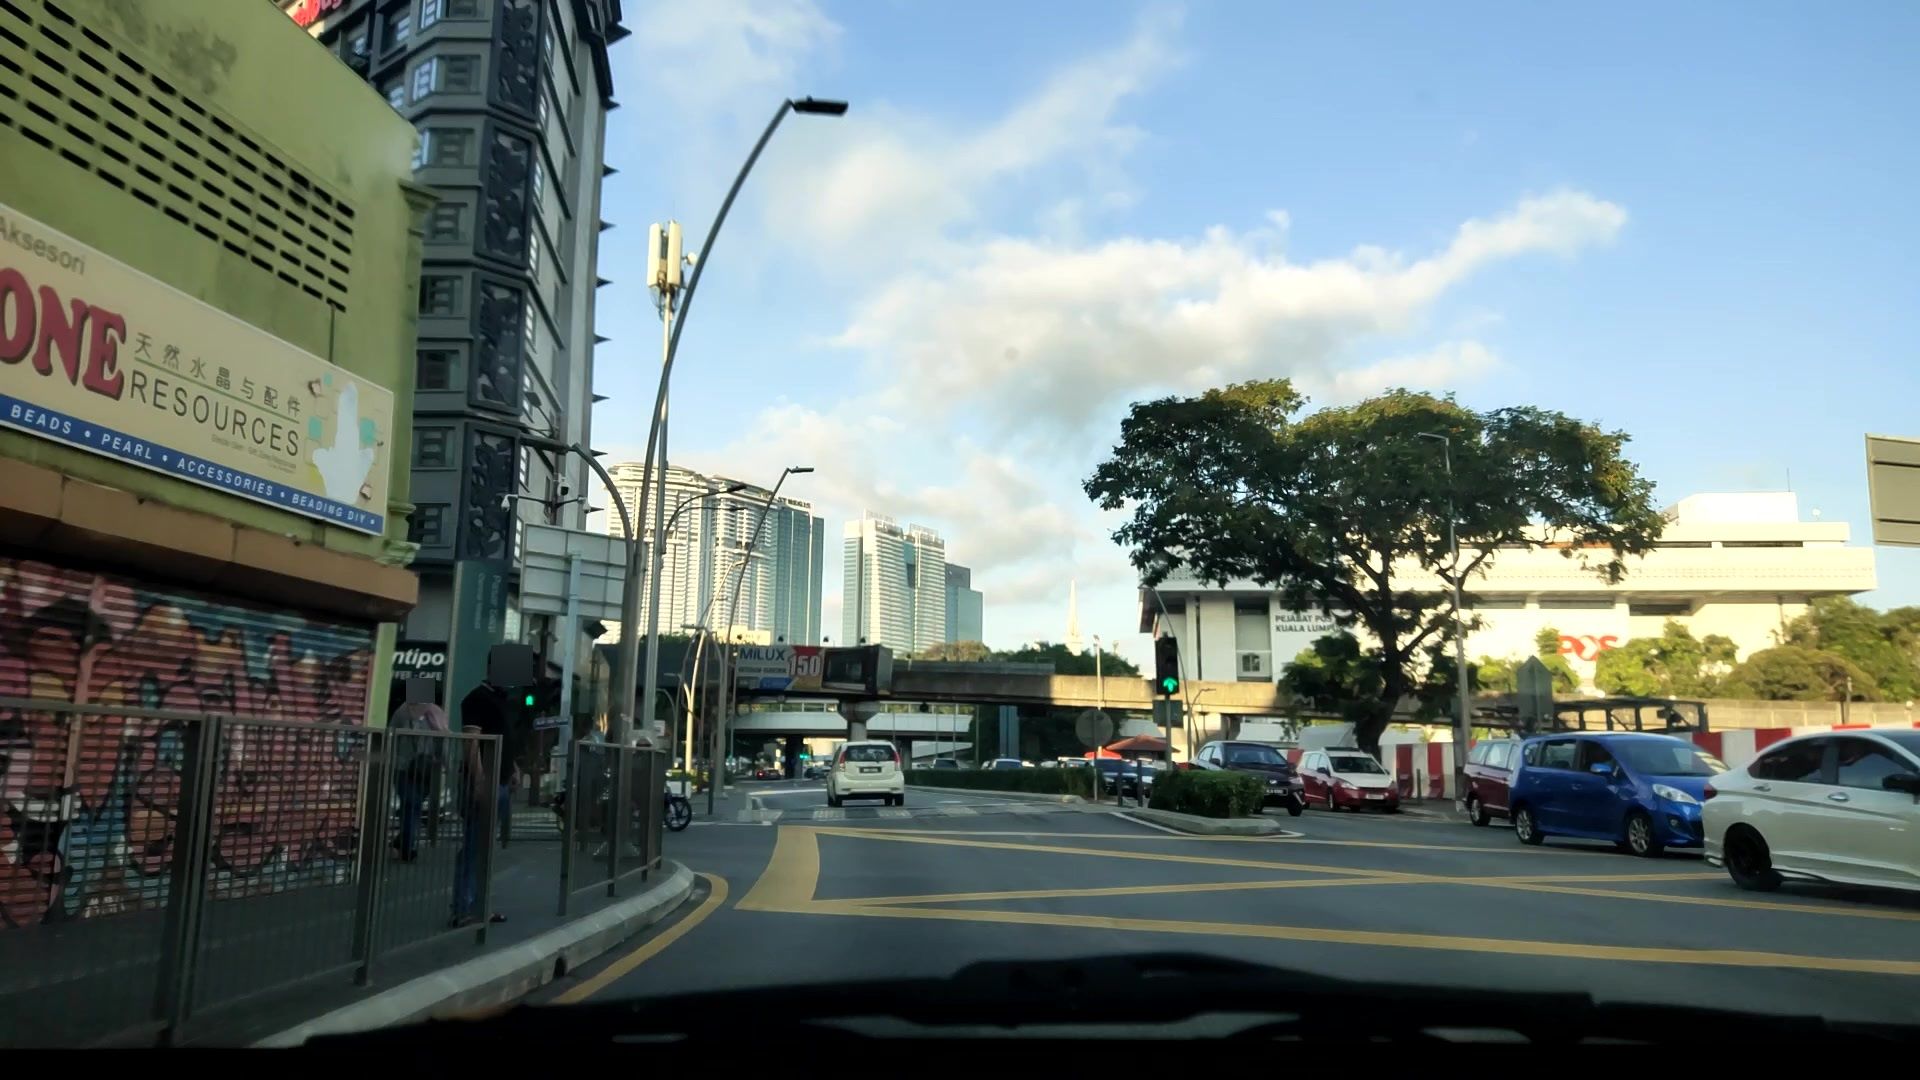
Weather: clear
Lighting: day
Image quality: good
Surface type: driving surface
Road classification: secondary
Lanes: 2
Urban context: urban centre
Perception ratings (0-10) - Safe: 1.6, Lively: 8.78, Beautiful: 7.17, Boring: 1.01, Depressing: 7.14, Wealthy: 2.98